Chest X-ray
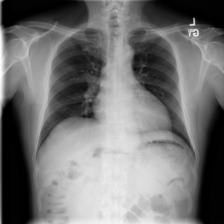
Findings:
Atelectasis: negative
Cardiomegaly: negative
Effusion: negative
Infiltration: negative
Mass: negative
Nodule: negative
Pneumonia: negative
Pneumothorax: negative
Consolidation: negative
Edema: negative
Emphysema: negative
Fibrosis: negative
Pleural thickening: negative
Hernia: negative